Question: I'm trying to populate my jsp's dropdown using jstl. My jsp is mapped like this.
'''
<servlet>
<jsp-file>/WEB-INF/views/dilini/newjsp.jsp</jsp-file>
<servlet-name>newjsp</servlet-name>
</servlet>
<servlet-mapping>
<servlet-name>newjsp</servlet-name>
<url-pattern>/newjsp</url-pattern>
</servlet-mapping>
'''
Also this is my jstl loaded dropdown.
'''
<div class="dropdown">
<button class="btn btn2 btn-default dropdown-toggle" type="button" id="menu2" data-toggle="dropdown">--Select--
<span class="caret"></span></button>
<ul class="dropdown-menu" role="menu" aria-labelledby="menu2">
<c:forEach items="${personList}" var="person">
<li role="presentation"><a data-myAttribute="${person.getId()}" class="list2" href="#">${person.getName()}</a></li>
</c:forEach>
</ul>
</div>
'''
And this is my controller servlet.
'''
protected void processRequest(HttpServletRequest request, HttpServletResponse response)
throws ServletException, IOException {
response.setContentType("text/html;charset=UTF-8");
try {
CasualLeaveService service1 = new CasualLeaveServiceImpl();
List<Person> personList = service1.searchName();
if (personList.isEmpty()) {
response.getWriter().write("EMPTY ");
} else {
response.getWriter().write("NOT EMPTY ");
request.setAttribute("personList", personList);
RequestDispatcher rd = getServletContext().getRequestDispatcher("/newjsp");
rd.forward(request, response);
}
} catch (Exception e) {
e.printStackTrace();
}
}
'''
When I run my controller by own it shows something like this.

I really don't understand why dropdown is not visible the servlet. Please help me. Thank you.
Once again thank you all for your support.
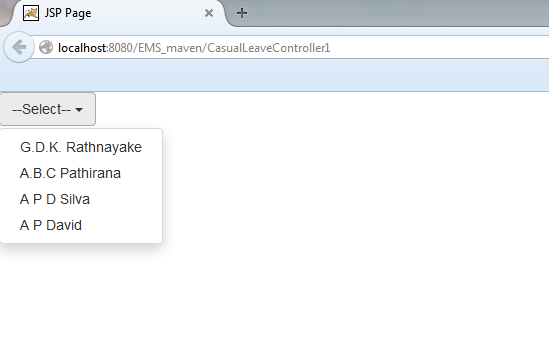
Answer: Summarizing the comments into an answer:
Your current approach is good, continue using the servlet for loading the data, and JSP only to display them (or an error message). I.e. avoid using JSP URLs in your links/form actions, use always an URL of a servlet, the servlet should load the data and then the request to an appropriate JSP. It is exactly the <URL> pattern/architecture.
Just few suggested changes to your code:
-
JSP: handle the case of empty list
'''
<div class="dropdown">
<button class="btn btn2 btn-default dropdown-toggle" type="button" id="menu2" data-toggle="dropdown">--Select--<span class="caret"></span></button>
<ul class="dropdown-menu" role="menu" aria-labelledby="menu2">
<c:if test="${empty personList}">
<li>No person available</li>
</c:if>
<c:forEach items="${personList}" var="person">
<li role="presentation"><a data-myAttribute="${person.getId()}" class="list2" href="#">${person.getName()}</a></li>
</c:forEach>
</ul>
</div>
'''
Servlet: do not tackle with the response, that's the task of a view; just load data and forward to the view (JSP)
'''
protected void processRequest(HttpServletRequest request, HttpServletResponse response) throws ServletException, IOException {
try {
CasualLeaveService service1 = new CasualLeaveServiceImpl();
List<Person> personList = service1.searchName();
request.setAttribute("personList", personList);
RequestDispatcher rd = getServletContext().getRequestDispatcher("/WEB-INF/views/dilini/newjsp.jsp");
rd.forward(request, response);
} catch (Exception e) {
e.printStackTrace(); // bad practice, use some logger
request.setAttribute("error", "Error loading person list: " + e.getMessage());
RequestDispatcher rd = getServletContext().getRequestDispatcher("/WEB-INF/views/dilini/error.jsp"); // you have to create one
rd.forward(request, response);
}
}
'''